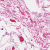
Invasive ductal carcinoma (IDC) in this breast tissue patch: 0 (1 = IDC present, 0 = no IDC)